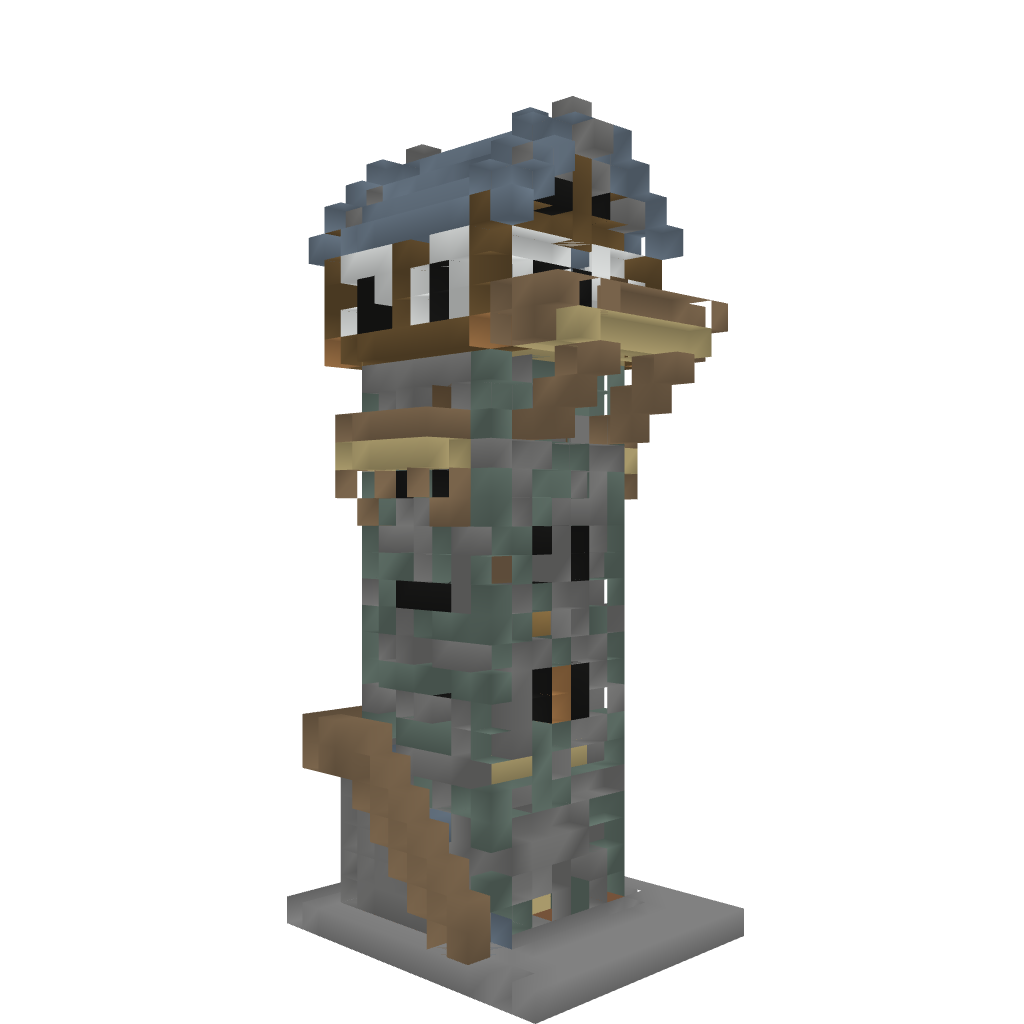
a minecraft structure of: watch tower